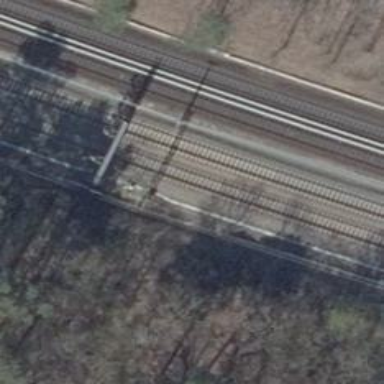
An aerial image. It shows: Milestone along the railway with catenary mast.